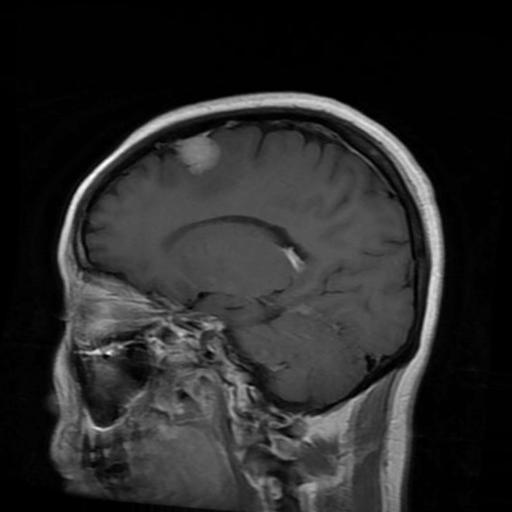
Label: meningioma